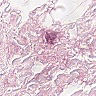
Metastatic tissue present: no